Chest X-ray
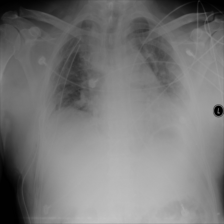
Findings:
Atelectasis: positive
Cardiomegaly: negative
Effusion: positive
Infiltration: negative
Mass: negative
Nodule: negative
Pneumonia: negative
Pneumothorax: negative
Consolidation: negative
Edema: negative
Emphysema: negative
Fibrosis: negative
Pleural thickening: negative
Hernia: negative